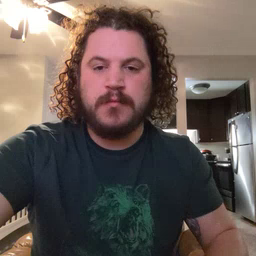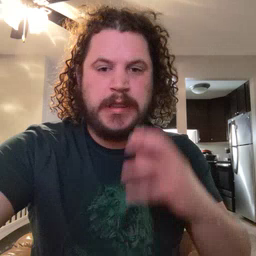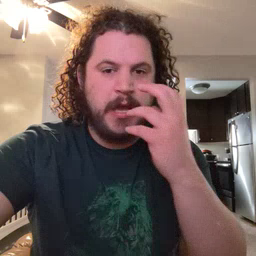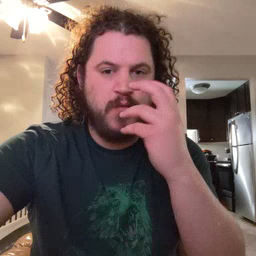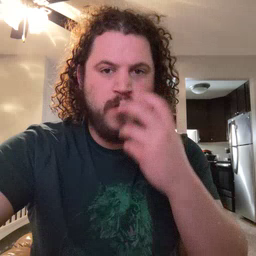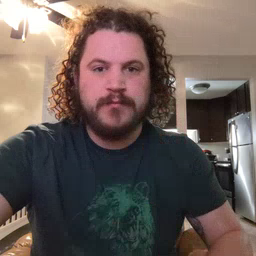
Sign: clown